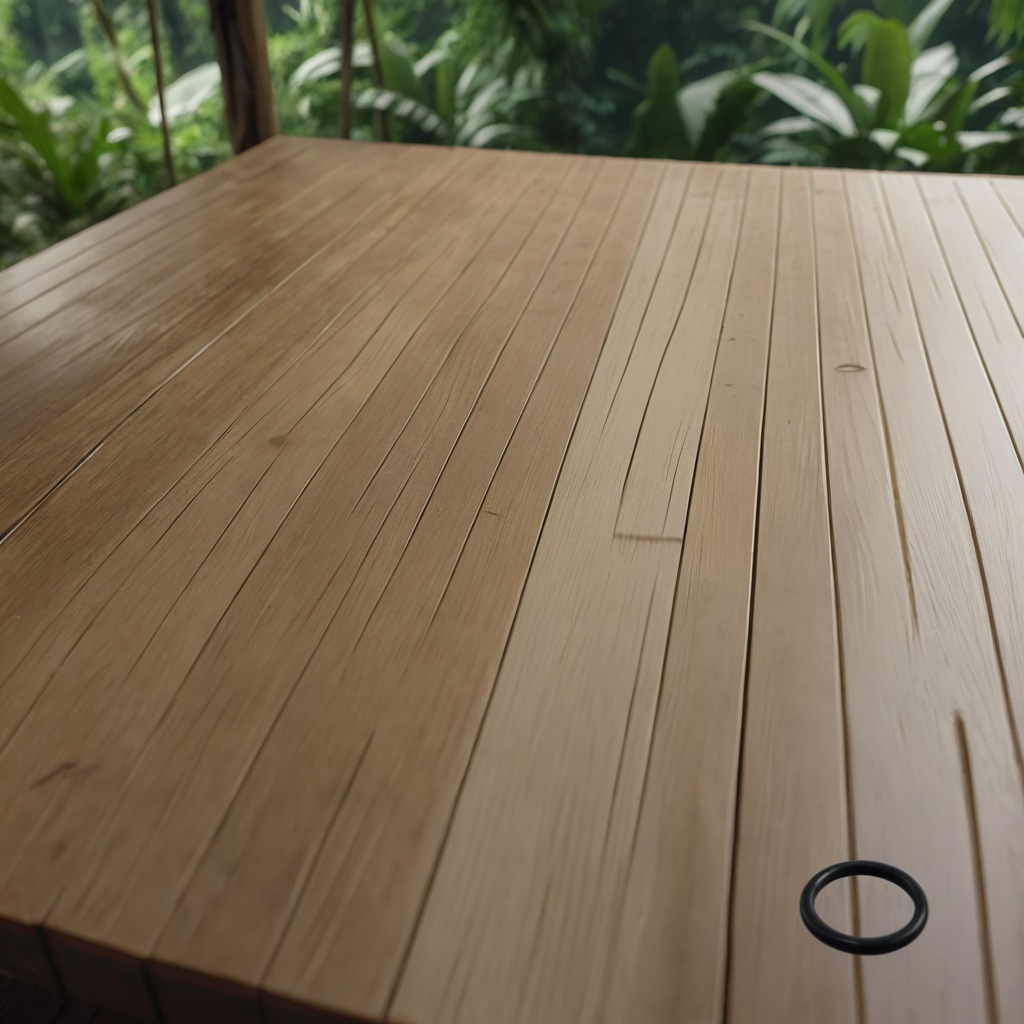
A rubber O-ring is lying on a wooden table inside a jungle field workshop tent humid ambient light worn but